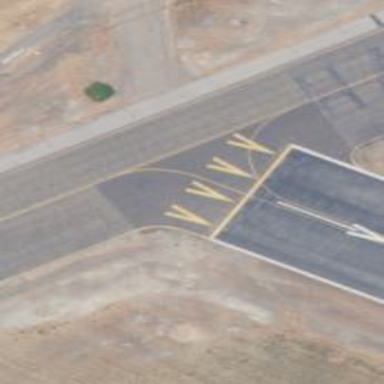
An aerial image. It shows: View of taxiway at the airport.